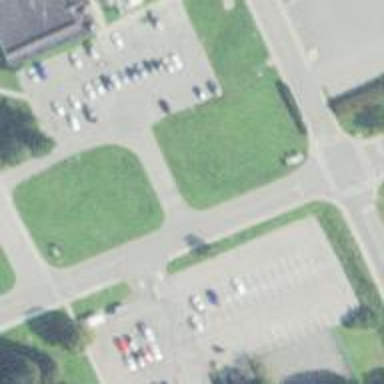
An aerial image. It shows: Parking area with surface.